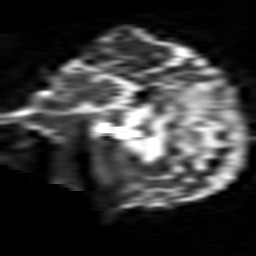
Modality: ADC
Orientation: sagittal
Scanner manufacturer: siemens
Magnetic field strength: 1.5 T
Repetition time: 8.1 s
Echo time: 0.119 s